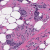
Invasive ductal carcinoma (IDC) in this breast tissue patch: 1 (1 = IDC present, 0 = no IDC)